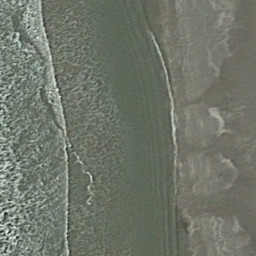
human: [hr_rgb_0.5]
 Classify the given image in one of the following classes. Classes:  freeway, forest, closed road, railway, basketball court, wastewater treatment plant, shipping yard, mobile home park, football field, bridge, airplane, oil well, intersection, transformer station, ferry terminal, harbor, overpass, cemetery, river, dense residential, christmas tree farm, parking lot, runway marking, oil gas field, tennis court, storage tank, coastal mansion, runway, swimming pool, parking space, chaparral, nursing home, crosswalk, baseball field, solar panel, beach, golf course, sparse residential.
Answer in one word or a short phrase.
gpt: beach